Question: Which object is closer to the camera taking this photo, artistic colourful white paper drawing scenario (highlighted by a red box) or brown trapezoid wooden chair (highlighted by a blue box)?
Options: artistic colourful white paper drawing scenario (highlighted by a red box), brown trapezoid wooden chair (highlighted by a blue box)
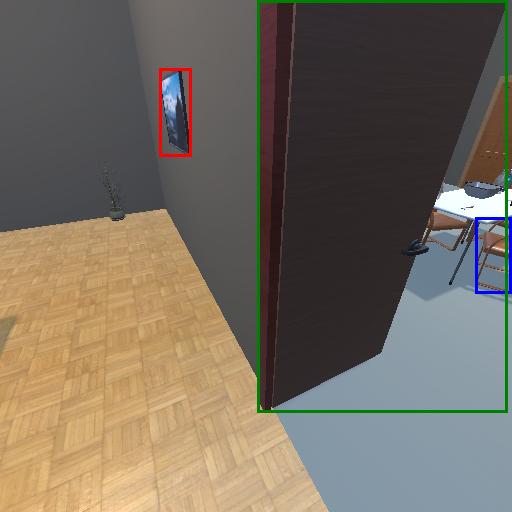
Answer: artistic colourful white paper drawing scenario (highlighted by a red box)